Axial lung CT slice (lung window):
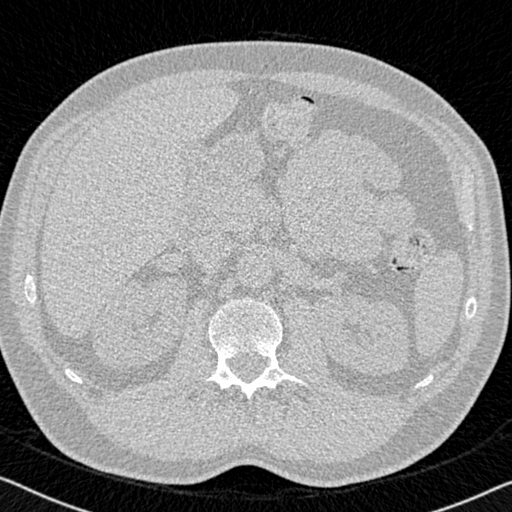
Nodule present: no